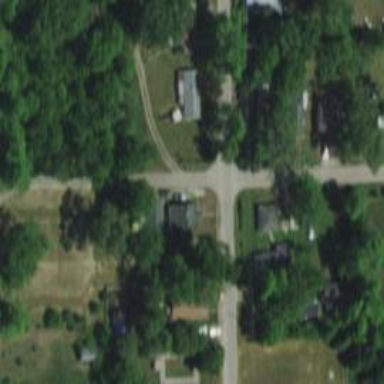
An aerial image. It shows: Residential road.